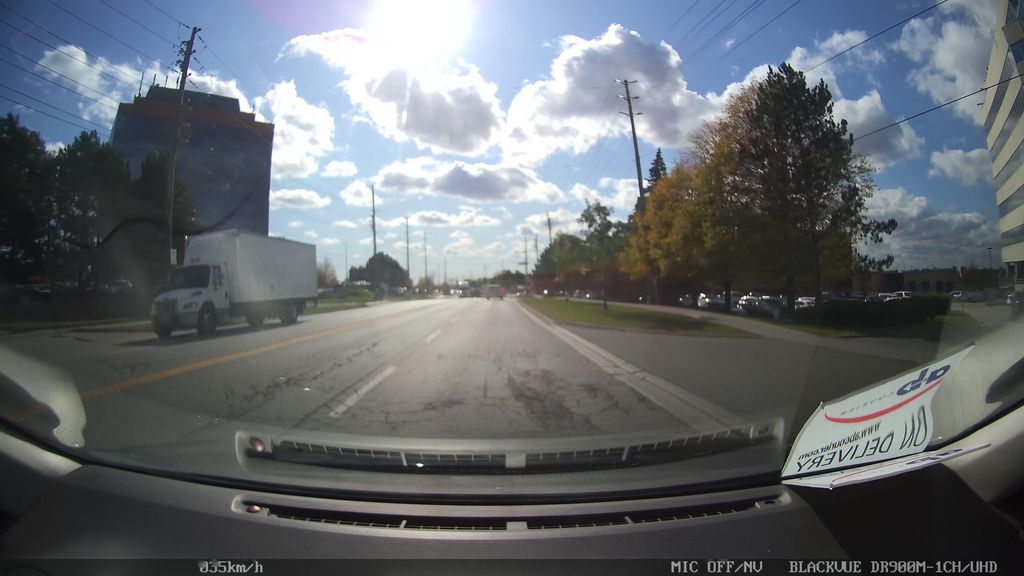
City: toronto